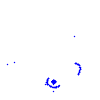
Particle: electron